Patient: sex F, age 54
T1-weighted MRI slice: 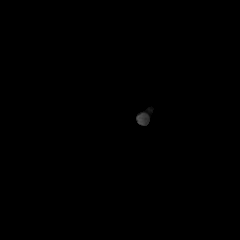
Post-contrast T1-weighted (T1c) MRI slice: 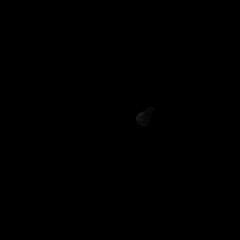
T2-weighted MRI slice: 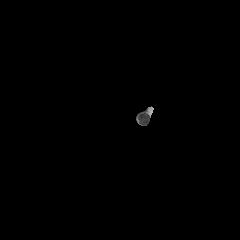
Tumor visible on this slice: no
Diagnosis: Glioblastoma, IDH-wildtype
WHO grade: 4